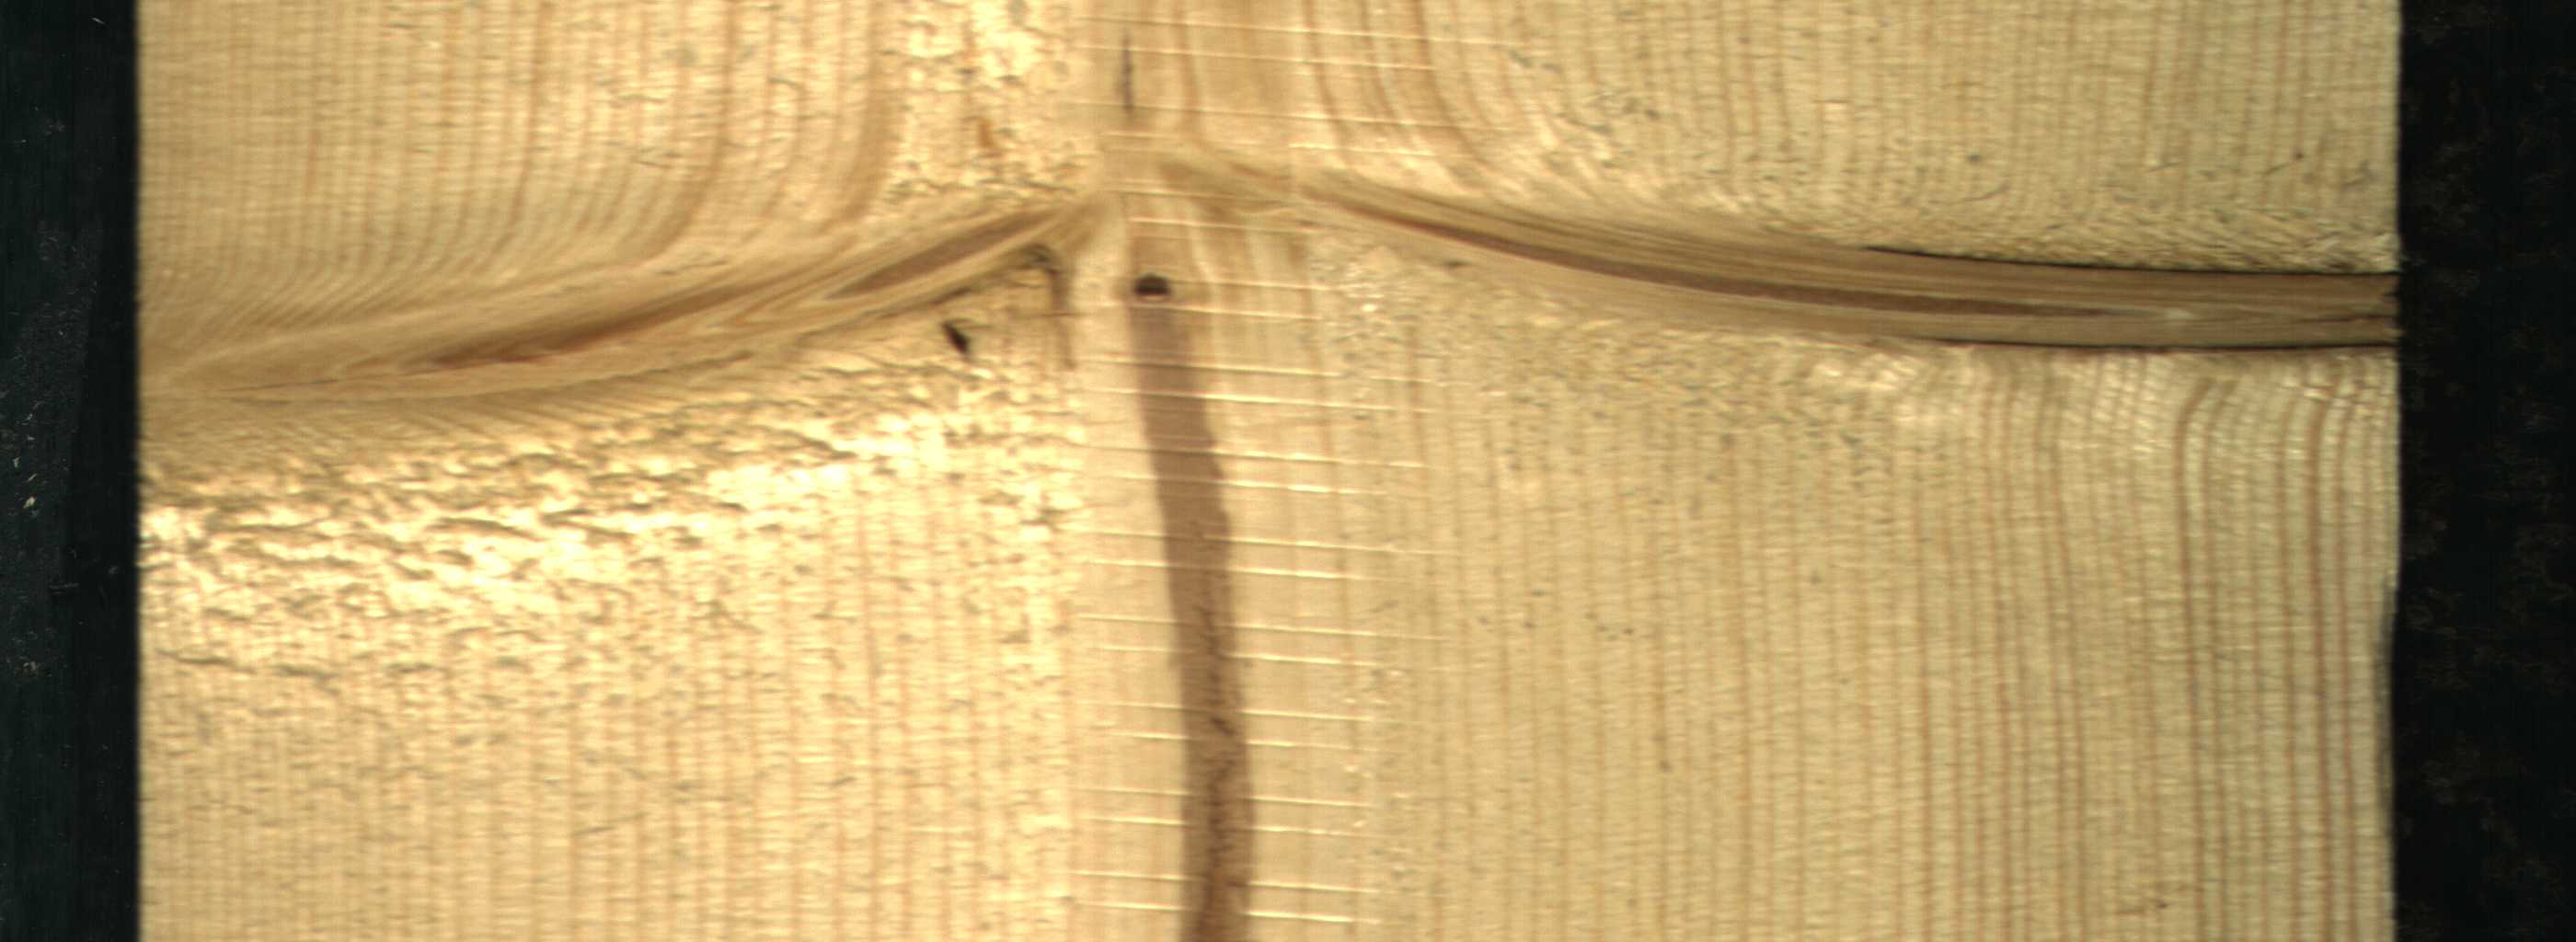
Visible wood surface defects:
Marrow
Dead_Knot
Dead_Knot
Live_Knot
Live_Knot